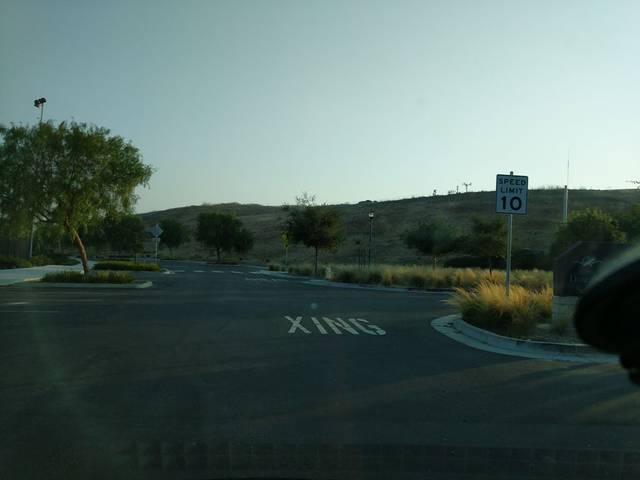
Region: United States
Coordinates: 37.75, -121.921